Question: I am trying to get the most recent activity date that a user has provided activity as part of a query. Here is the query:
'''
USE SCRUMAPI2
DECLARE @userParam VARCHAR(100)
,@statusParam VARCHAR(100)
SET @userParam = '%'
SET @statusParam = '%'
SELECT ROW_NUMBER() OVER (
ORDER BY TSK.[Status] DESC
) AS 'RowNumber'
,PDT.[Name] AS Project
,(
CASE WHEN (
STY.KanBanProductId IS NOT NULL
AND STY.SprintId IS NULL
) THEN 'KanBan' WHEN (
STY.KanBanProductId IS NULL
AND STY.SprintId IS NOT NULL
) THEN 'Sprint' END
) AS ProjectType
,STY.[Number] StoryNumber
,STY.Title AS StoryTitle
,TSK.[Name] AS Task
,CONVERT(VARCHAR(20), STY.Effort) AS Effort
,CONVERT(VARCHAR(20), TSK.OriginalEstimateHours) AS OriginalEstimateHours
,ISNULL(SUM(DTH.[Hours]), 0) AS [TotalHours]
,TSK.[Status] AS [Status]
FROM Task TSK
LEFT JOIN DailyTaskHours DTH ON TSK.PK_Task = DTH.TaskId
LEFT JOIN Story STY ON TSK.StoryId = STY.PK_Story
LEFT JOIN Sprint SPT ON STY.SprintId = SPT.PK_Sprint
LEFT JOIN Product PDT ON STY.ProductId = PDT.PK_Product
WHERE TSK.PointPerson LIKE @userParam
AND TSK.[Status] LIKE @statusParam
GROUP BY LEN(STY.[Number])
,STY.[Number]
,TSK.[Status]
,STY.Title
,PDT.[Name]
,TSK.CreateDate
,TSK.[Name]
,STY.KanBanProductId
,STY.SprintId
,TSK.OriginalEstimateHours
,STY.Effort
ORDER BY CASE TSK.[Status] WHEN 'Not Started' THEN 1 WHEN 'In Progress' THEN 2 WHEN 'Impeded' THEN 3 WHEN 'Done' THEN 4 END
'''
I would like to add a row with functionality like so:
'''
,MAX(DTH.ActivityDate WHERE DTH.Hours != 0) AS LatestActivityDate
'''
This however results in a syntax error. I can't add DTH.Hours != 0 to the WHERE statement because I don't want the whole query filtered by it. So how do I get the most recent ActivityDate where Hours does not equal zero?
Here is what the DTH table looks like for reference:

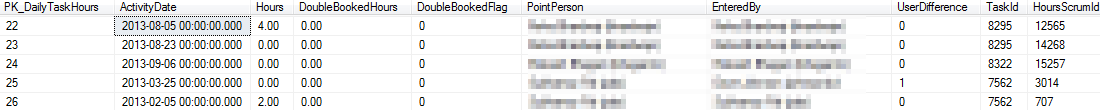
Answer: A <URL> is our friend:
'''
MAX(CASE WHEN DTH.Hours != 0 THEN DTH.ActivityDate END) AS LatestActivityDate
'''